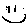
Label: smiley face